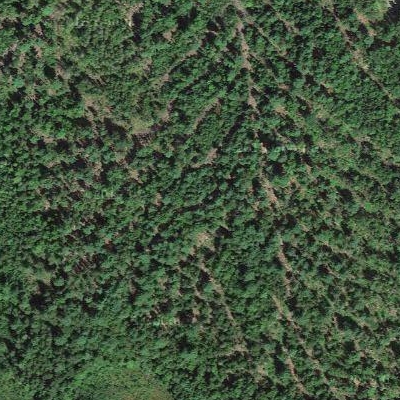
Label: eForest